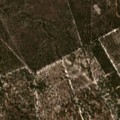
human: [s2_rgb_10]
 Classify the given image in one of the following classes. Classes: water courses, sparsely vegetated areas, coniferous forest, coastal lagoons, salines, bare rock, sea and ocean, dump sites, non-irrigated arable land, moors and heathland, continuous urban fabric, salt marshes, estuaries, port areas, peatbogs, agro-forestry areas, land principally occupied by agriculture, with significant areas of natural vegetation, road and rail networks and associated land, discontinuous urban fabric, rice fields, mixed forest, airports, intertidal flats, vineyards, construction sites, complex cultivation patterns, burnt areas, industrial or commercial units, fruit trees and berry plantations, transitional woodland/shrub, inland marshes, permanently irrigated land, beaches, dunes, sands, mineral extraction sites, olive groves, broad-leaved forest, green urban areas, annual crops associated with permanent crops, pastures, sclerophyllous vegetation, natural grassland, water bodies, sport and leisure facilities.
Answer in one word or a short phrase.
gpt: broad-leaved forest, coniferous forest, mixed forest, transitional woodland/shrub